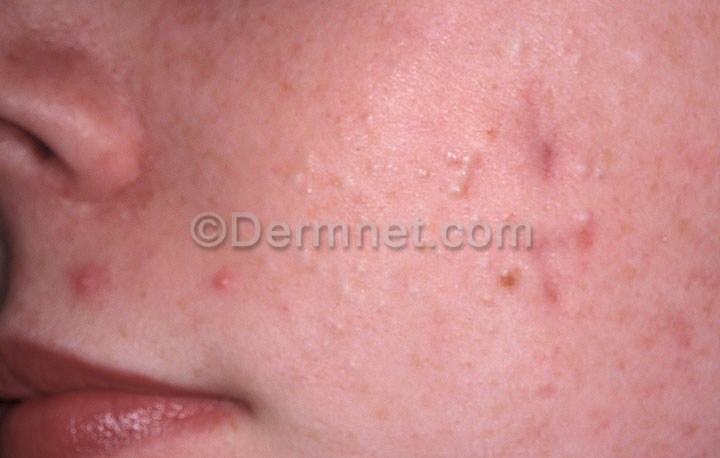
Disease: Acne and Rosacea Photos